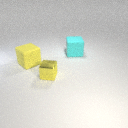
small yellow metal cube to the left of large cyan rubber cube